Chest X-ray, PA view. Patient: 53 years old, sex F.
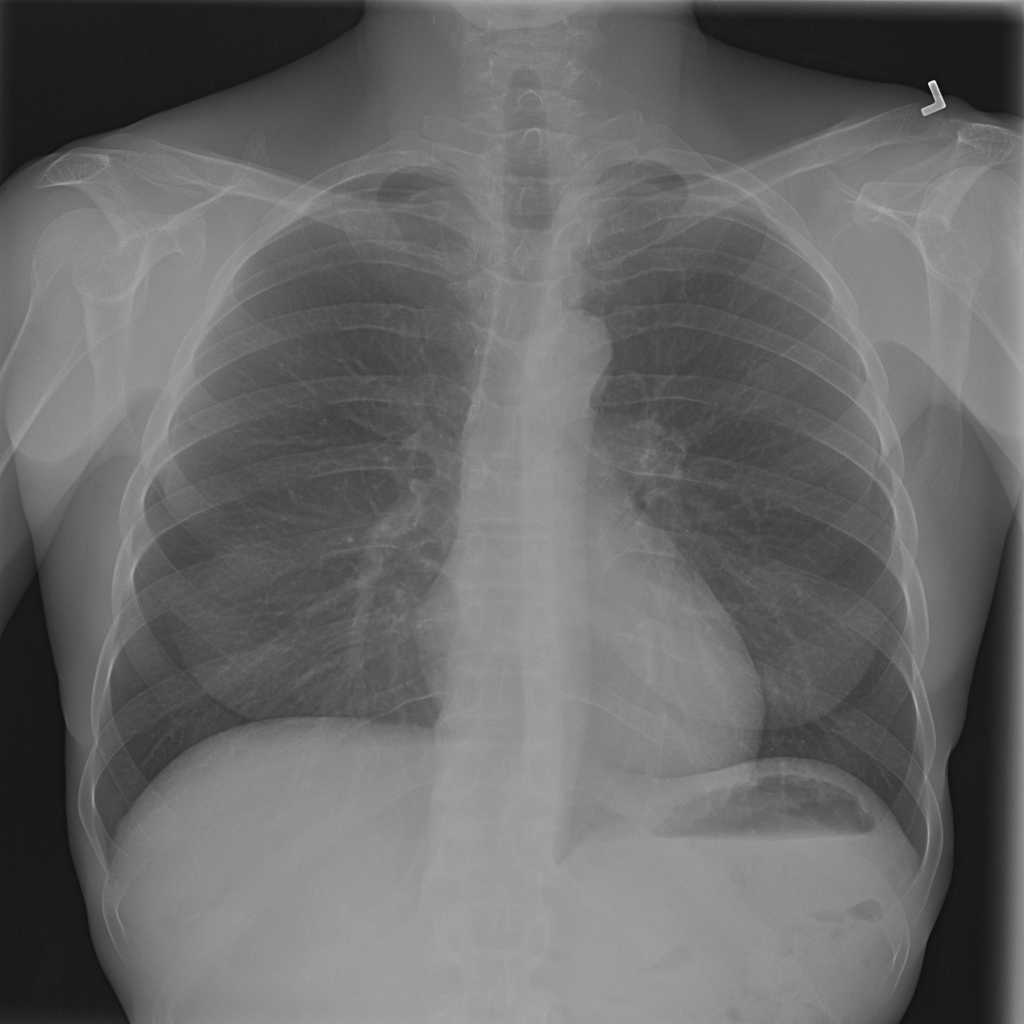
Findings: No Finding